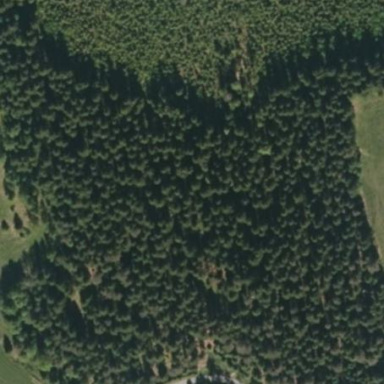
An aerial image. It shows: Forest area.